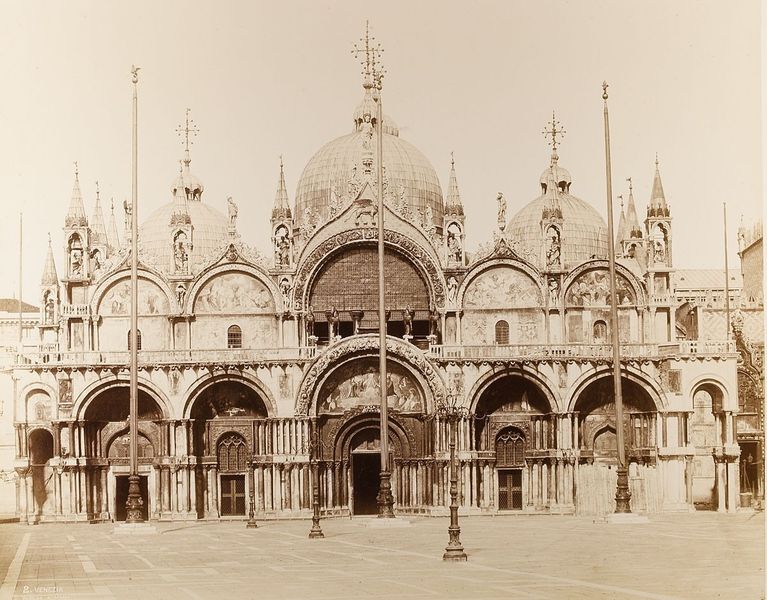
Titel: Venezia - Basilica S. Marco
Künstler: Carlo Naya
Standort: Hamburg
Institution: Museum für Kunst und Gewerbe Hamburg
Schlagwörter: stadt, architektur, kirche, fassade, ort, dorf, foto, fotografie, photographie, stadtansicht, photo, karton, basilica, markusdom, architekturfotografie, aussenbau, albumin, san, markuskirche, lichtbild, reisefotografie, marco, historische, architekturphotographie, bildwerke, angewandte und bildende kunst, hessische systematik, schwarzweißpositivverfahren, silbersalzverfahren, schwarzweißfotografie, gebäude, örtlichkeit, straße, stätte, reisephotographie, albuminpapier